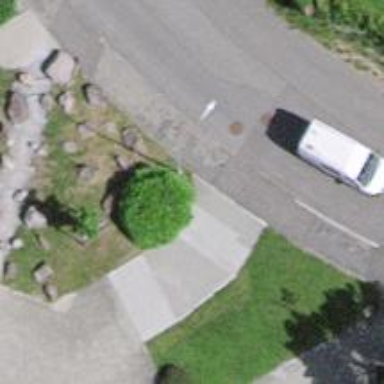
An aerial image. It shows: Road with steps.